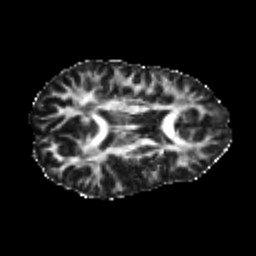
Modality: FA
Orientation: axial
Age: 23
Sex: male
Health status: healthy
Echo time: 0.074 s